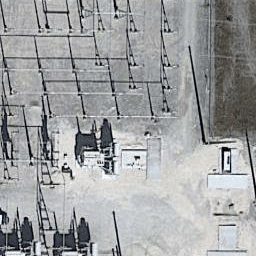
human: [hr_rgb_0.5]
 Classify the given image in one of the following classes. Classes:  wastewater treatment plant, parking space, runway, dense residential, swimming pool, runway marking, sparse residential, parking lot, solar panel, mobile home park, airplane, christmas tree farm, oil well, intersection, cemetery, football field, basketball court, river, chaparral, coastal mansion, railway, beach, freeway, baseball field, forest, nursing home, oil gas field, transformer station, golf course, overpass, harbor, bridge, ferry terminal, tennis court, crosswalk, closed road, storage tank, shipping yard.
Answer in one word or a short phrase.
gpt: transformer station